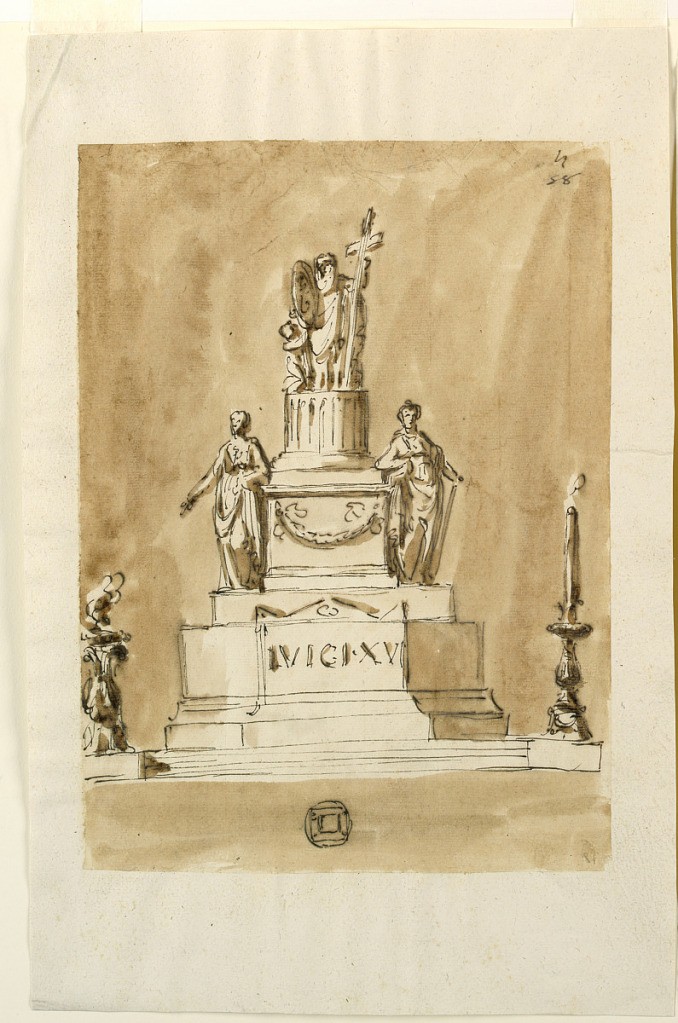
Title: Design for a Sepulchral Monument to King Louis XVI of France
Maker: Giuseppe Barberi, Italian, 1746–1809
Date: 1793
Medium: Pen and brown ink, brush and brown wash on lined off-white laid paper
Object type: Drawing
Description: Beside the steps are at left a tripod with a bowl and a flame, at right a candelabrum with a burning candle. The front of the upper part of the lower pedestal represents that of the sarcophagus bearing an inscription. The upper edge is similar to 1938-88-1297. The lower part of the upper pedestal is decorated with a festoon. The column has no calyx. The angel is kneeling.  Center below is a small plan of the monument.